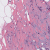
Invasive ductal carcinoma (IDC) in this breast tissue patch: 1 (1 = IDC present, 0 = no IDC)